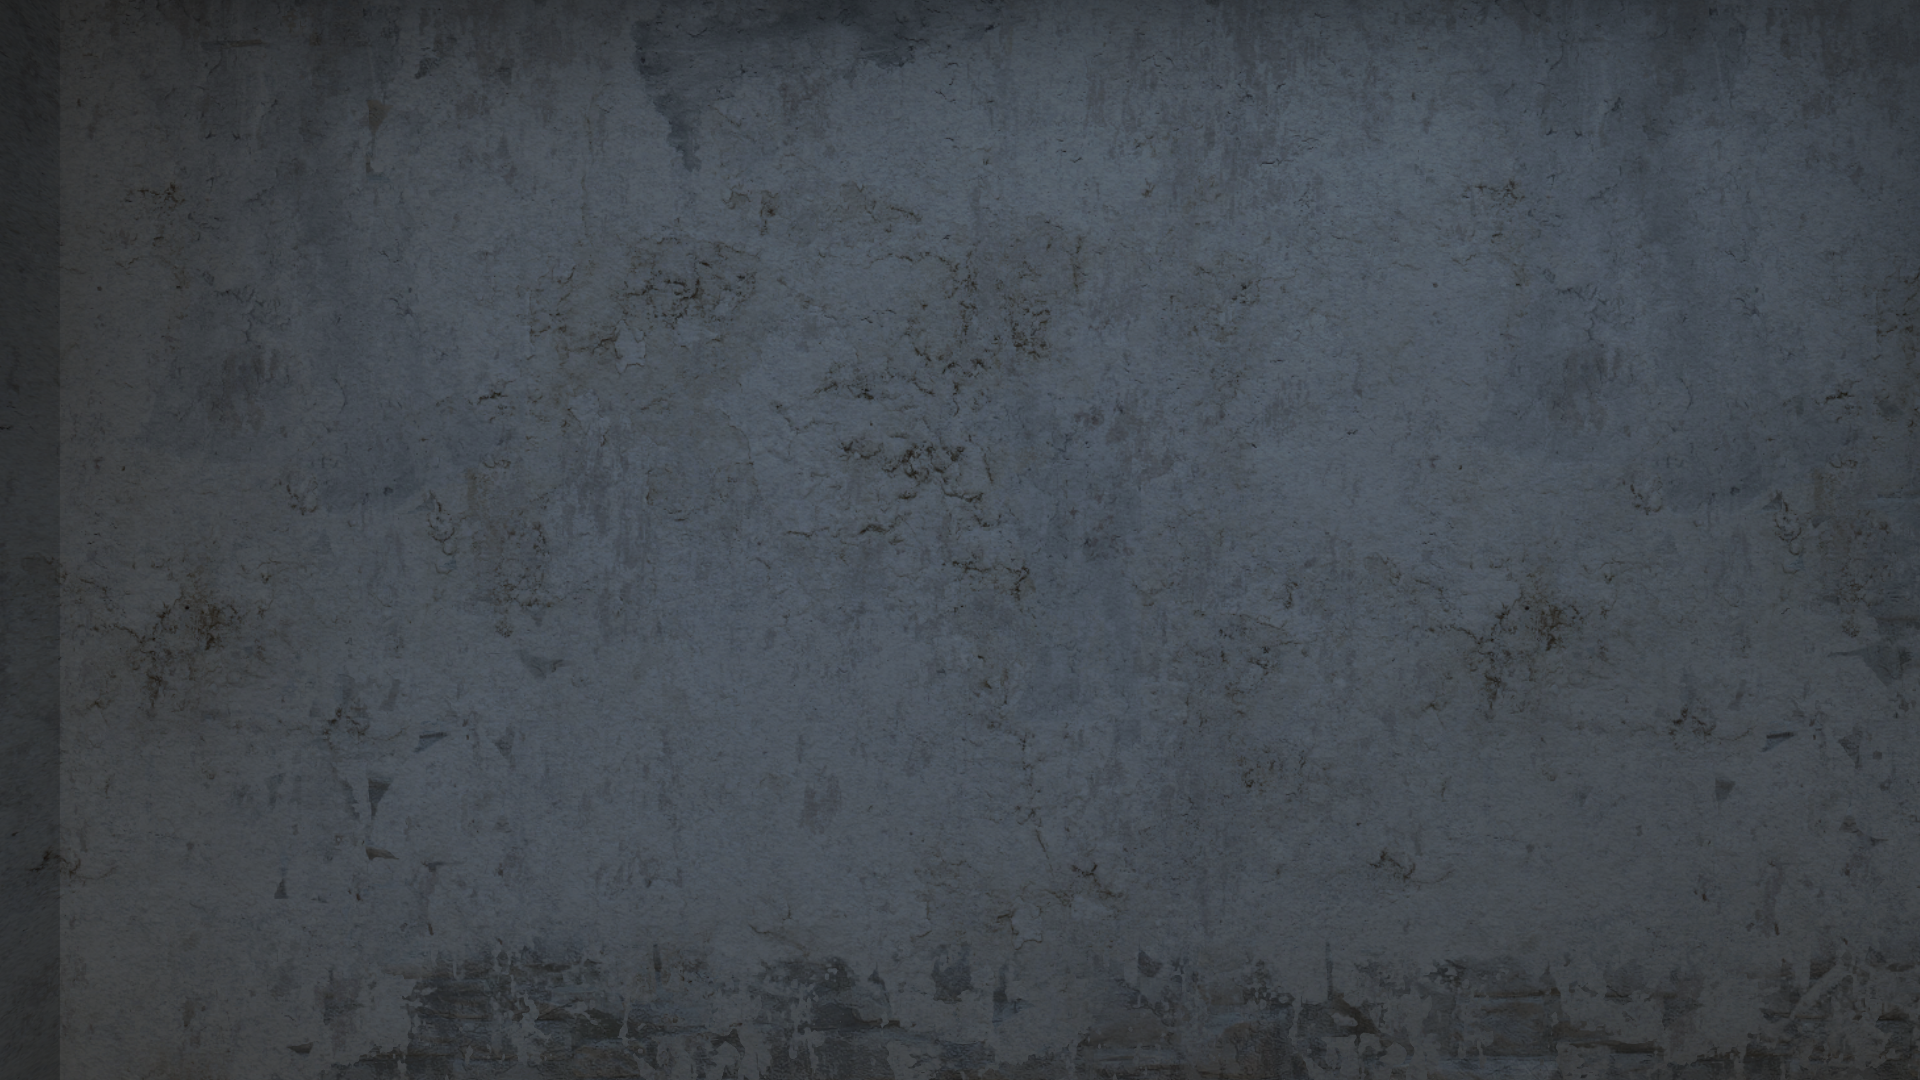
Map: de_inferno